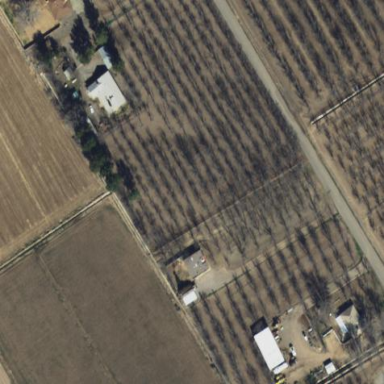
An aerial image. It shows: Orchard.